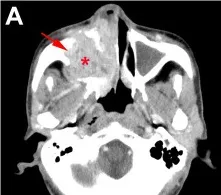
CT findings of the case. Horizontal.
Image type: radiology (ct)